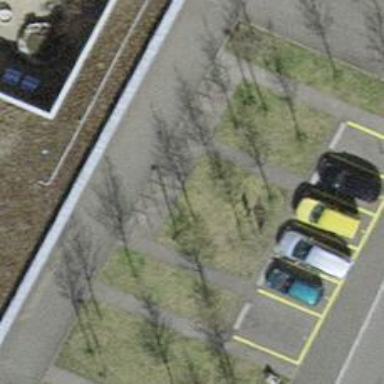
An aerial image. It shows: Bicycle parking area with stands available.